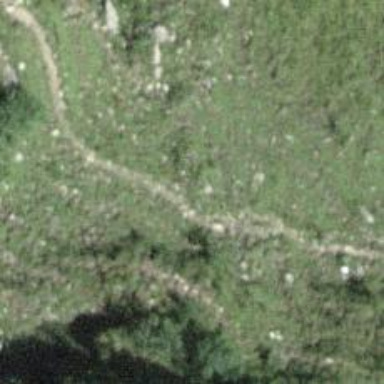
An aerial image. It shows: Path on the ground.